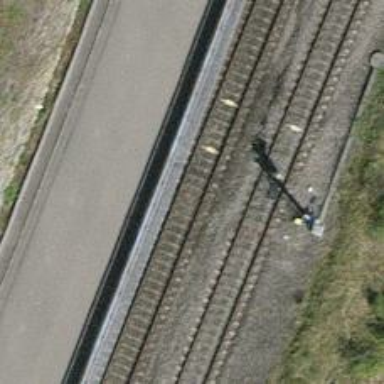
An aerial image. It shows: Railway signal.